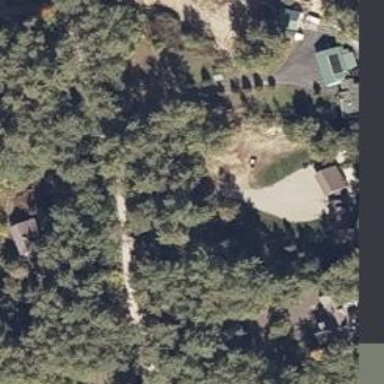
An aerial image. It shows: Driveway.